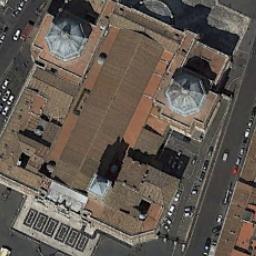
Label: church